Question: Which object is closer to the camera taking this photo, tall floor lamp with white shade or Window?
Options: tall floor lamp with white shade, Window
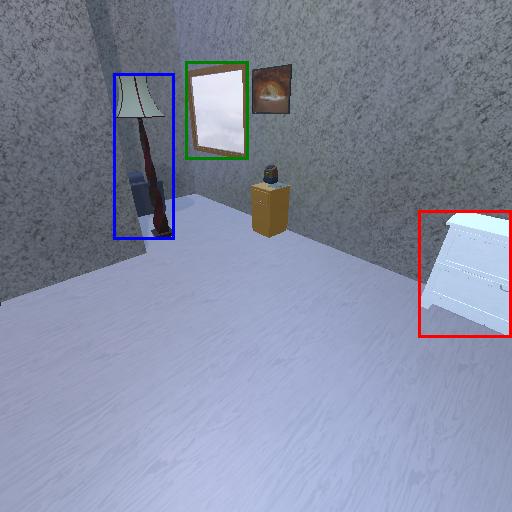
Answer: tall floor lamp with white shade